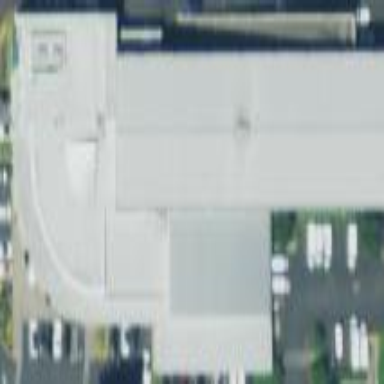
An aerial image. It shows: Building that houses car shop.